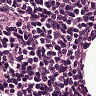
Metastatic tissue present: no